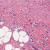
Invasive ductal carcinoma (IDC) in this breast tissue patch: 0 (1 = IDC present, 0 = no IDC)